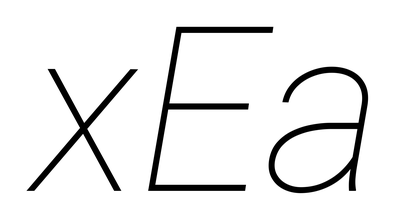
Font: Roboto-Italic_Thin_Italic